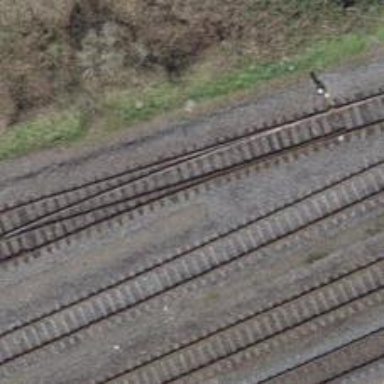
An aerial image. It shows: Single-track spur railway line.